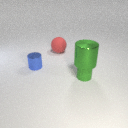
small green rubber cylinder below large green metal cylinder